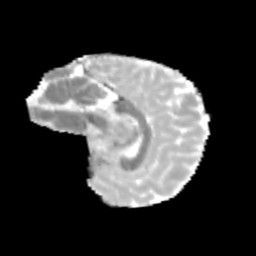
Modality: MD
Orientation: sagittal
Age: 9
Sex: female
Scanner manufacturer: siemens
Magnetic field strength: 3 T
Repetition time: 3.8 s
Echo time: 0.07 s